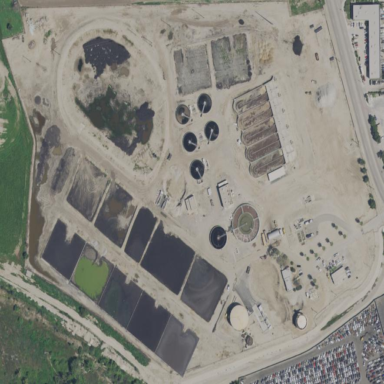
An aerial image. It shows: View of wastewater plant.